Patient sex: M
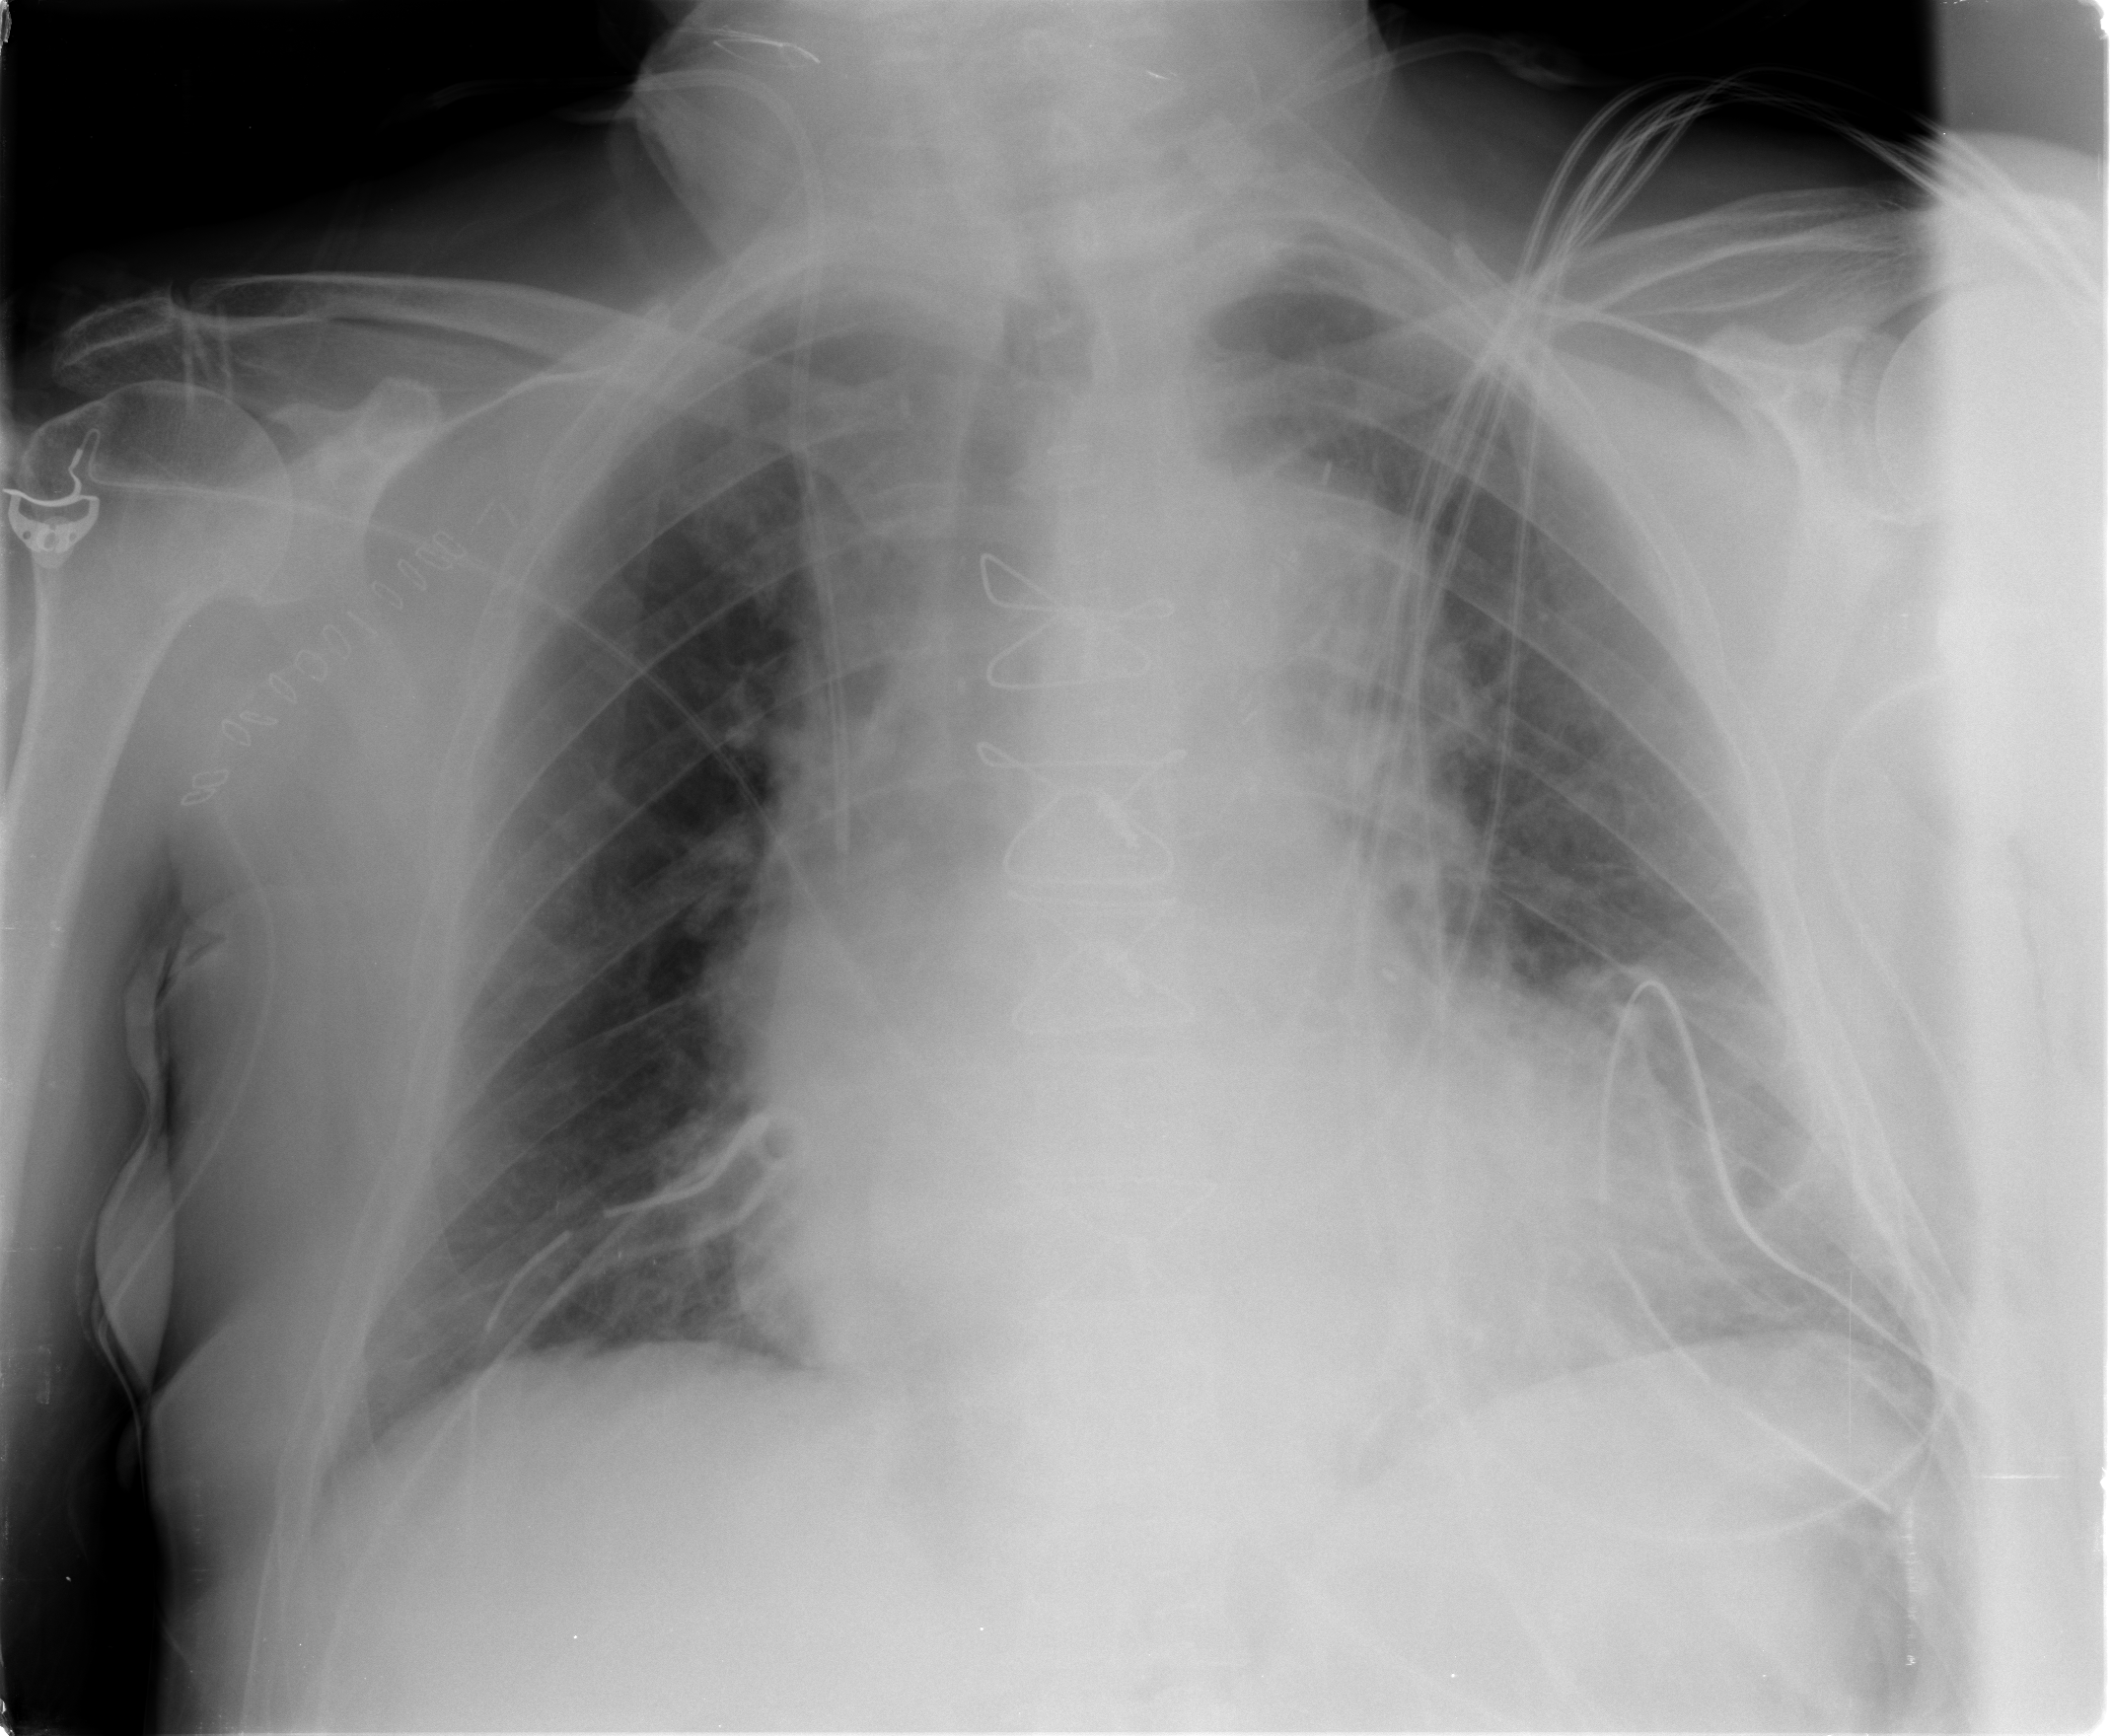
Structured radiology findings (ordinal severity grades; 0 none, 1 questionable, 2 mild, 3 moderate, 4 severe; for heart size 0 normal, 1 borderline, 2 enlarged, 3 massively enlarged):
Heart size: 2
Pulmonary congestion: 0
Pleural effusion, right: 0
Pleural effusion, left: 2
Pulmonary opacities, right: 0
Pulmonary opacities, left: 0
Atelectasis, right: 0
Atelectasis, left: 2